Field crop: maize
Growth stage: 2
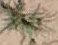
Species: salsola